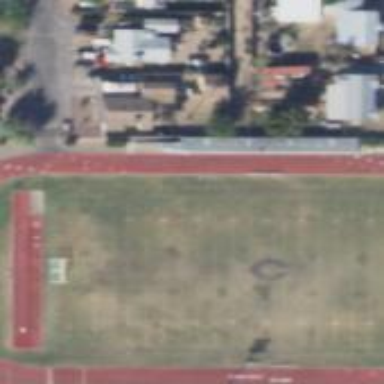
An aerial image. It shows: American football pitch.